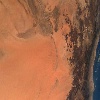
Label: land